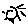
Label: sun